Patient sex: F
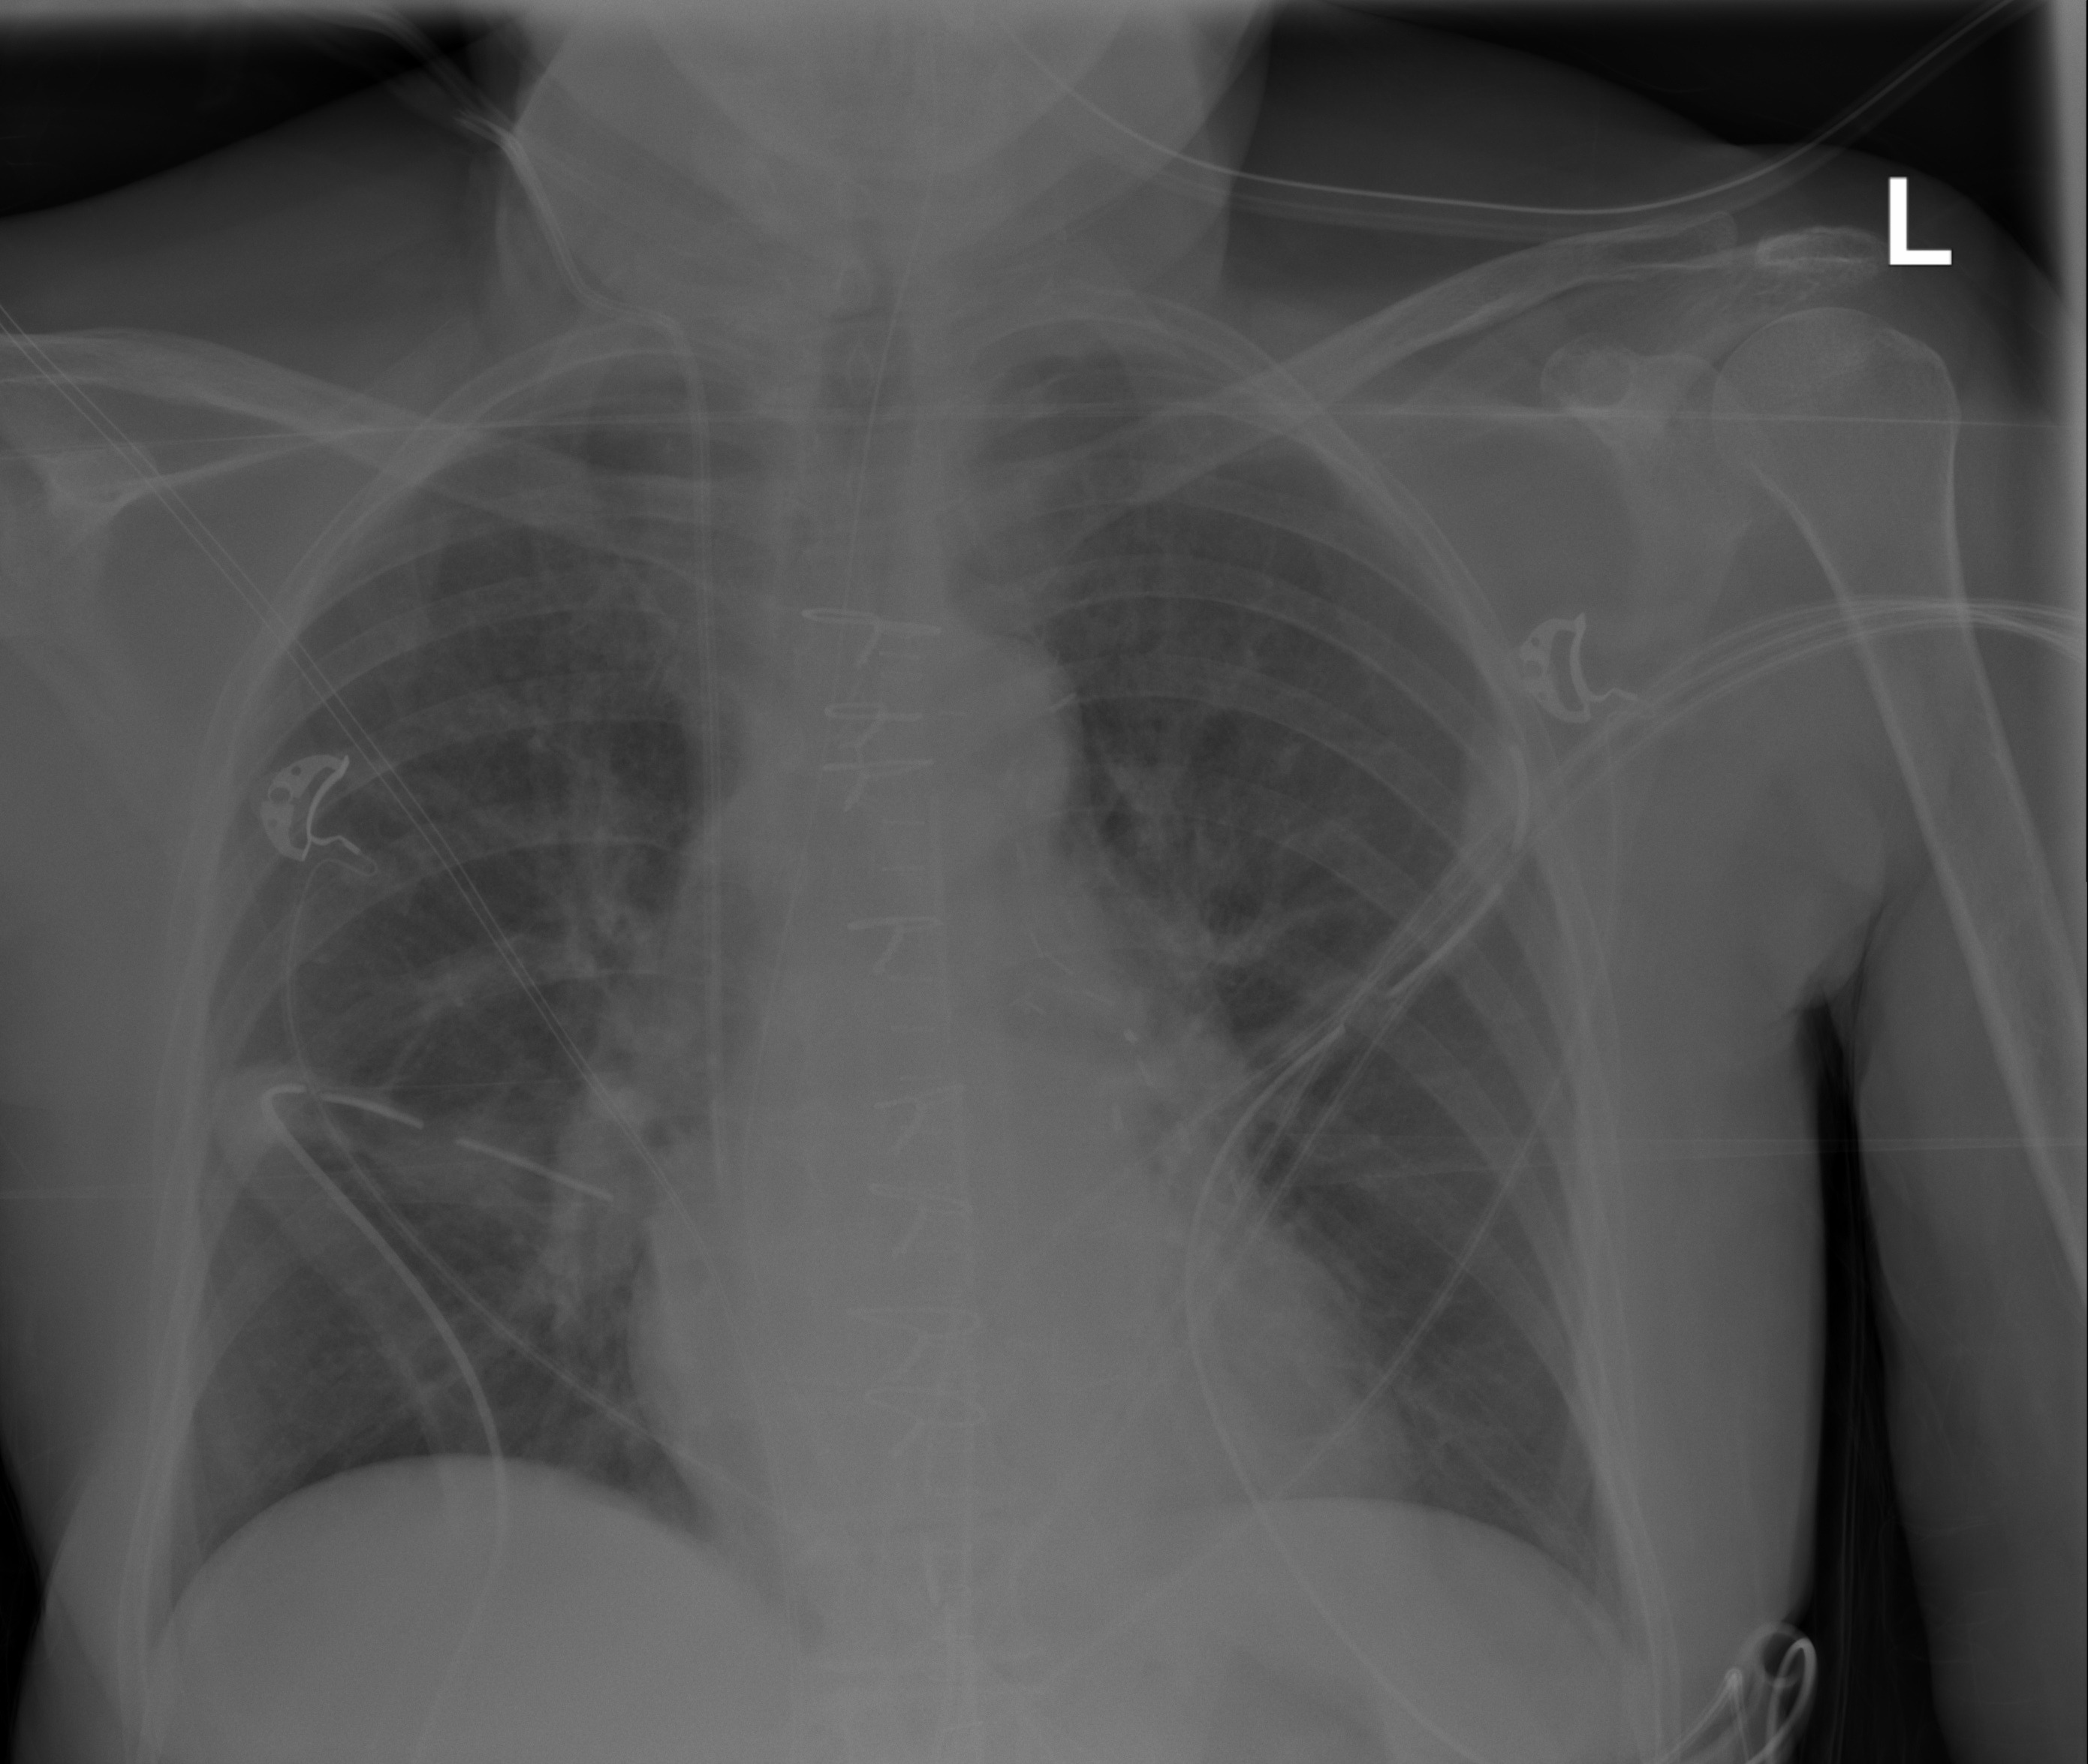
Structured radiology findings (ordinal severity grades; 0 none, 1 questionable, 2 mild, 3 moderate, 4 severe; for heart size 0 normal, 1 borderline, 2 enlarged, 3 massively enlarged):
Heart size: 0
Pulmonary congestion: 0
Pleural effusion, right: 0
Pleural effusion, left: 0
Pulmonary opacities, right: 0
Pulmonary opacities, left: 0
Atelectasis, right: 0
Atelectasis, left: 0